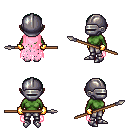
a pixel art fantasy rpg character, female body template, orc, green skin, pink tattered cape, metal pants, green plain hairstyle, metal helm, gold gloves, metal boots, spear, four views (front, back, left, right), 2x2 character sprite sheet, small pixel art, hard edges, no anti-aliasing